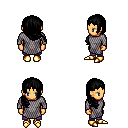
a pixel art fantasy rpg character, female body template, human, tanned skin, chain mail, magenta pants, black right-swept hairstyle, gold boots, four views (front, back, left, right), 2x2 character sprite sheet, small pixel art, hard edges, no anti-aliasing